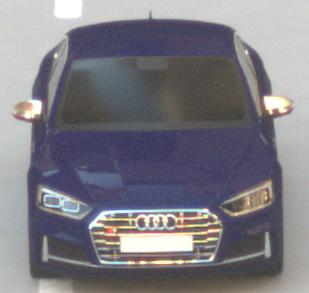
Make: Audi
Model: S5 Sportback
Detailed model: 8T Facelift
Model produced from: 2011
Model produced until: 2016
Doors: 5
Color: blue
Road condition: dry road
Daytime: morning or afternoon
Contrast: low contrast